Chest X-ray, PA view. Patient: 27 years old, sex F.
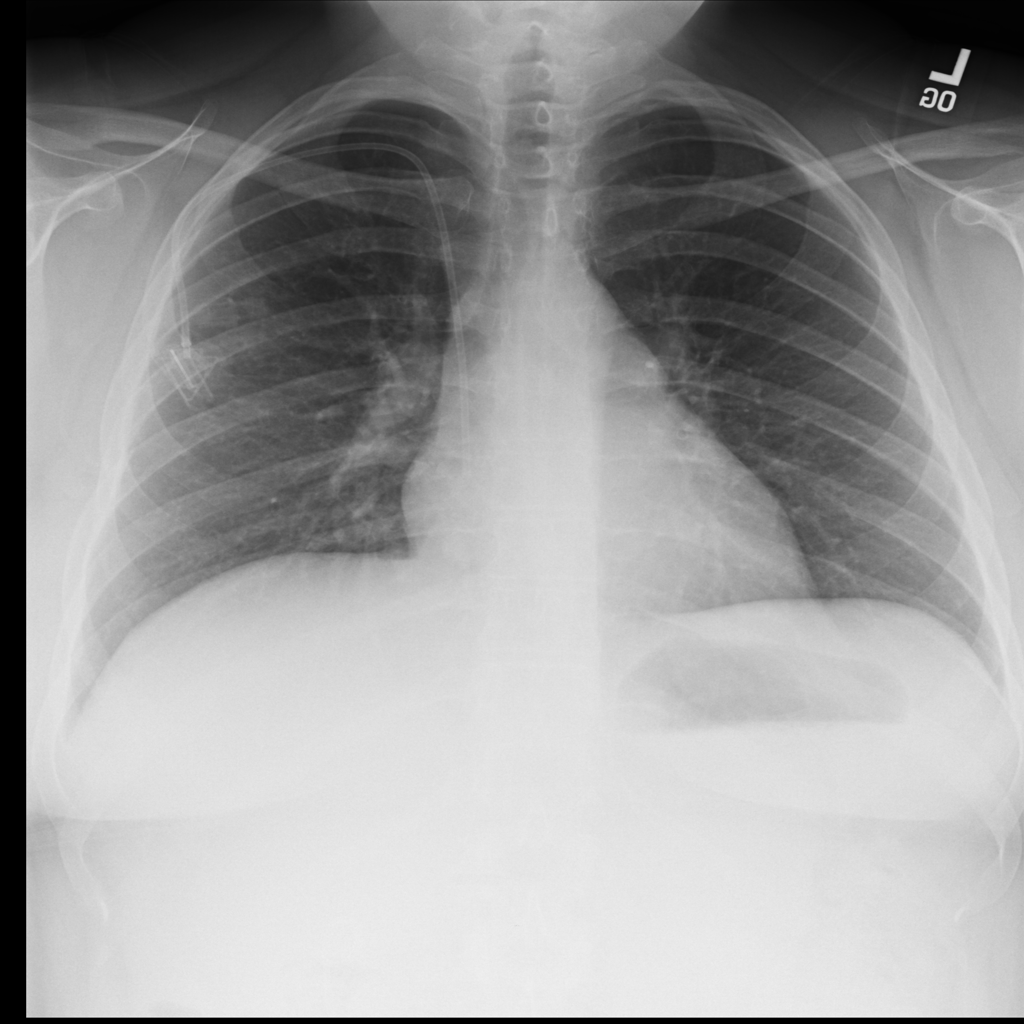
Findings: Infiltration